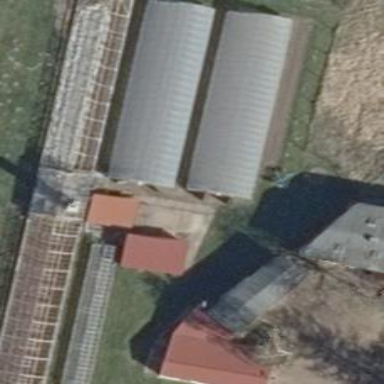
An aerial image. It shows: Area dedicated to greenhouse horticulture.